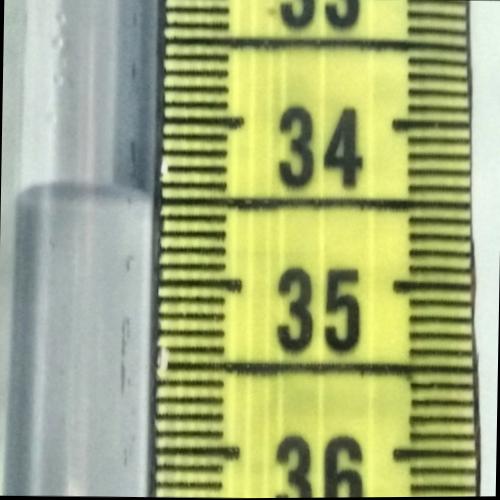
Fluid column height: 34.5 cm